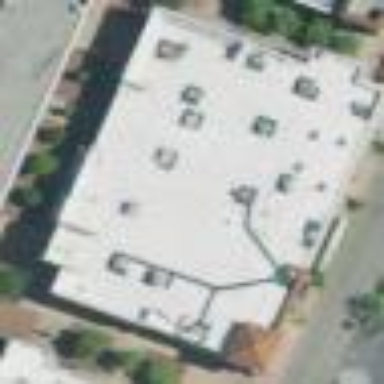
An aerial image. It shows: Mall building.